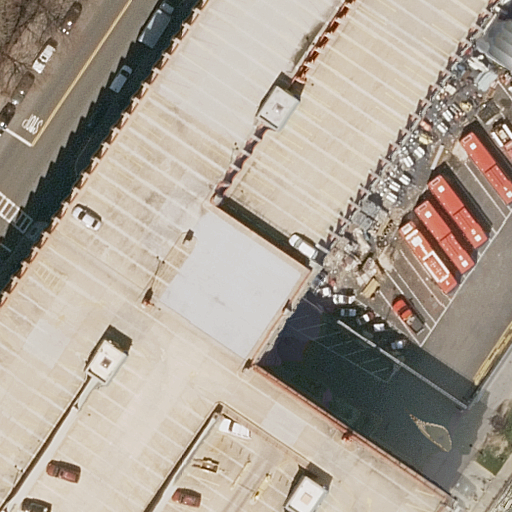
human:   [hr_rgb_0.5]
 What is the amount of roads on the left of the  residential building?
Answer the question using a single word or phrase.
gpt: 5

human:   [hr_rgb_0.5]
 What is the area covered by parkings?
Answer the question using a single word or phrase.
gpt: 1669m2

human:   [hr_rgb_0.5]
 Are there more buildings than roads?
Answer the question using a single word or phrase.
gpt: no

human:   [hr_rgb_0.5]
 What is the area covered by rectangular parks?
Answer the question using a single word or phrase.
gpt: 1451m2

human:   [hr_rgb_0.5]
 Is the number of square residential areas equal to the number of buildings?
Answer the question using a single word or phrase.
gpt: no

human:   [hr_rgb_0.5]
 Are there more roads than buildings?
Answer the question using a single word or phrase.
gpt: yes

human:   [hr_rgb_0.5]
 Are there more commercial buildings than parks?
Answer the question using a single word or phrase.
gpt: no

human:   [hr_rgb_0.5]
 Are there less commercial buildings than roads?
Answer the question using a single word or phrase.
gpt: yes

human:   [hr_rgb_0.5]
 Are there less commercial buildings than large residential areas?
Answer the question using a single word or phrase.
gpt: yes

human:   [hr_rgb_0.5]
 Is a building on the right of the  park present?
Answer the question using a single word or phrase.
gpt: yes

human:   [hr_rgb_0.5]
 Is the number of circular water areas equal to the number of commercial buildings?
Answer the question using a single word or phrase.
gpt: yes

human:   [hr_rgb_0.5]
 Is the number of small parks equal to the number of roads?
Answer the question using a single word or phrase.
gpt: no

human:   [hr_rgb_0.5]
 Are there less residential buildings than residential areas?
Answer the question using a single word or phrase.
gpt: no

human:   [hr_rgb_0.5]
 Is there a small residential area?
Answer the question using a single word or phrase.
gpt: no

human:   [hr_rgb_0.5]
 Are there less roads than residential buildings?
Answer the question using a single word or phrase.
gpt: no

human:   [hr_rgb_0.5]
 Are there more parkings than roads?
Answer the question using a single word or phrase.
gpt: no

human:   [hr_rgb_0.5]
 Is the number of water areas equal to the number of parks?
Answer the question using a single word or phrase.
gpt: yes

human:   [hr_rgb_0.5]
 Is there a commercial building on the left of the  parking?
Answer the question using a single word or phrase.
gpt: no

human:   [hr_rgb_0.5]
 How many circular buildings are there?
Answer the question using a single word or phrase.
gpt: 0

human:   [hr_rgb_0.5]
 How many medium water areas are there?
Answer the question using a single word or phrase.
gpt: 0

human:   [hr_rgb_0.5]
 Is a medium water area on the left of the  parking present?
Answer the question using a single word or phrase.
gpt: no

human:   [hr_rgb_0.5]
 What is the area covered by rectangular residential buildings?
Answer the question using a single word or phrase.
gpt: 0m2

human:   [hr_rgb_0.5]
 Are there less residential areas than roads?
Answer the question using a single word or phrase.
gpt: yes

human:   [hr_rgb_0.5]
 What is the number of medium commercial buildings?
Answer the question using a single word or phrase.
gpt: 0

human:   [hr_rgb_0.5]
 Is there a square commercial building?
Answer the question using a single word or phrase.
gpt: no

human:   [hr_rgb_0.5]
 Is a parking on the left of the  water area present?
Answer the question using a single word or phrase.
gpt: no

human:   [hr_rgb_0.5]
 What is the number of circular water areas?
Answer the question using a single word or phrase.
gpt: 0

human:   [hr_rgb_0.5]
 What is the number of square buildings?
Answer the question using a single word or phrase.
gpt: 0

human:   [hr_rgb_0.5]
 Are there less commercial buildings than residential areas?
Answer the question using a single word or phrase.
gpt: yes

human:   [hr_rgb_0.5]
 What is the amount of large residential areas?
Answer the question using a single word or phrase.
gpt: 1

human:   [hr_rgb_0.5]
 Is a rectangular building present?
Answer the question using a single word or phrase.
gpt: no

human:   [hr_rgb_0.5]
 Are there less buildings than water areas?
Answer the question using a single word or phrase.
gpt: no

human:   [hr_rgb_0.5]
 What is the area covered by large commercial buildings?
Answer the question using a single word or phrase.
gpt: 0m2

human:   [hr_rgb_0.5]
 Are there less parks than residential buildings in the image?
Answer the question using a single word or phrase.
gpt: no

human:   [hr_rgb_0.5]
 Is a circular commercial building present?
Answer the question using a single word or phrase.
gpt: no

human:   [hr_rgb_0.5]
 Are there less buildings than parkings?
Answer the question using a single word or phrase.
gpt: no